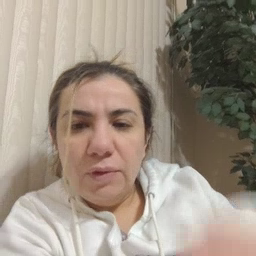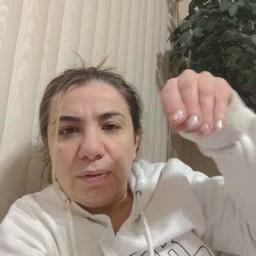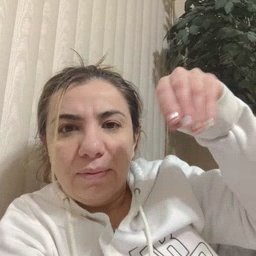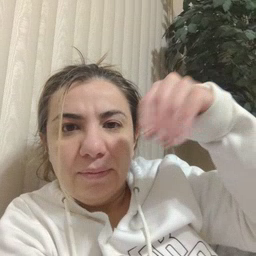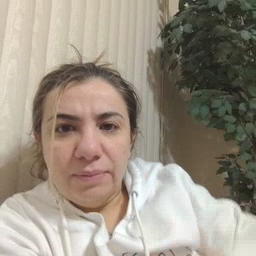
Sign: store